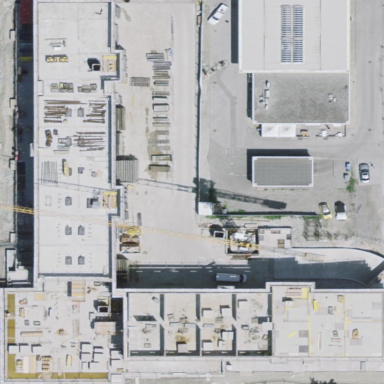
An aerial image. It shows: Commercial building.